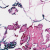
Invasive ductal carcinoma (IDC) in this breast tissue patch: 0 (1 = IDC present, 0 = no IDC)